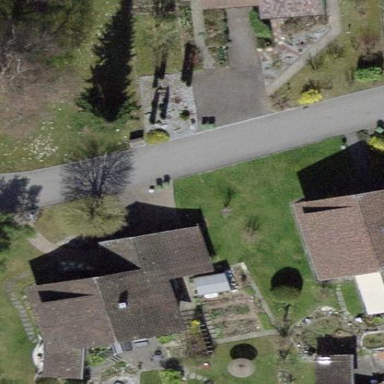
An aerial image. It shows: Simple and straightforward house.